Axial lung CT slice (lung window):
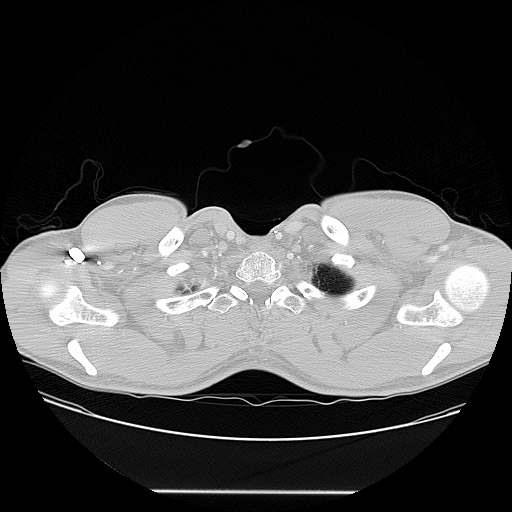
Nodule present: no